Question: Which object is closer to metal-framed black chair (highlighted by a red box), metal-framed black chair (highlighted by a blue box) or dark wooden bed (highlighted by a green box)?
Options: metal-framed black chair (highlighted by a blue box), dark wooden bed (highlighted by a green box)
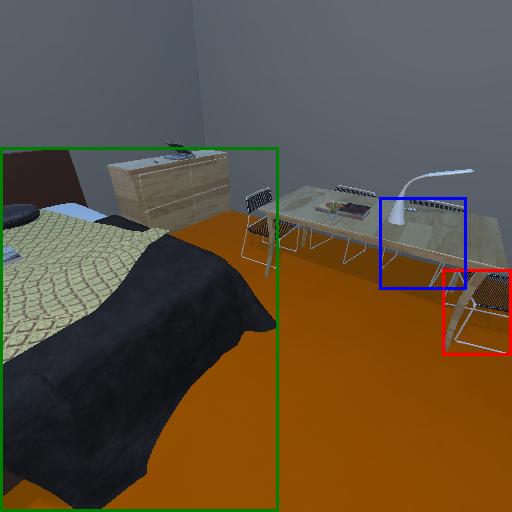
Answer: metal-framed black chair (highlighted by a blue box)